Question: I am currently making a simple game. The initial screen is the welcome screen with the following for color:
'''
system("color f3")//background:white , text:aqua
'''
then when I invoke the following from my 'main()' function
'''
void display()
{
Sleep(2000);
clrscr();
system("color f3");
cout<<"Levels:
";
int d;
cout<<"1.Easy
";
cout<<"2.Medium
";
cout<<"3.Hard
";
cout<<"4.Insane!
";
cout<<"Choose your difficulty:";
cin>>d;
}
'''
without the statement 'system("color f3");' in my 'display()' the background is black, the text gets highlighted in white and the text color is aqua.

I want to know why the above happens.
with the statement 'system("color f3");' when the 'clrscr()' is invoked, the screen turns black for a few milliseconds and then turns to white and aqua.
So how to prevent the screen to turn black for those few milliseconds?
Thanks for all your help:)
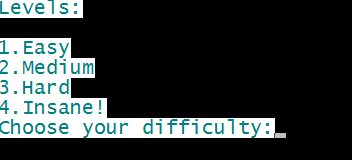
Answer: When you call <URL>, you lauch a command processor in another process, which changes the screen settings.
When you later call 'clrscr()' your library clears uses its own colors that it stored at startup to clear the screen. THis is why you experience the problem.
You could instead use directly <URL>:
'''
#include <windows.h>
...
SetConsoleTextAttribute(GetStdHandle(STD_OUTPUT_HANDLE),
BACKGROUND_INTENSITY|FOREGROUND_BLUE);
'''
'|'
<URL>